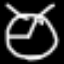
Label: clock